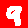
Digit: 9